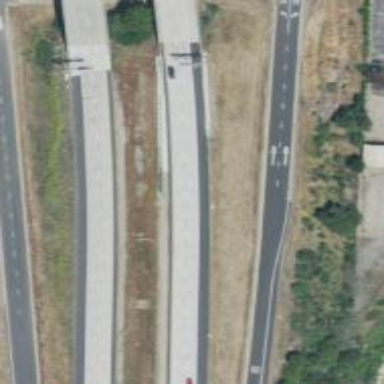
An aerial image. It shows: Motorway.